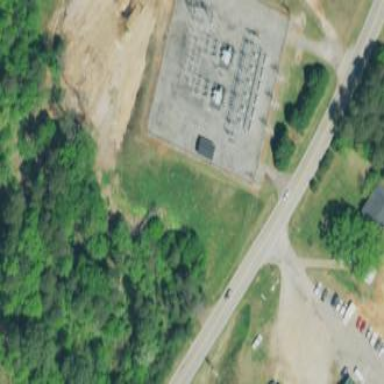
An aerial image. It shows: Distribution power substation secured by fence.